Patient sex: F
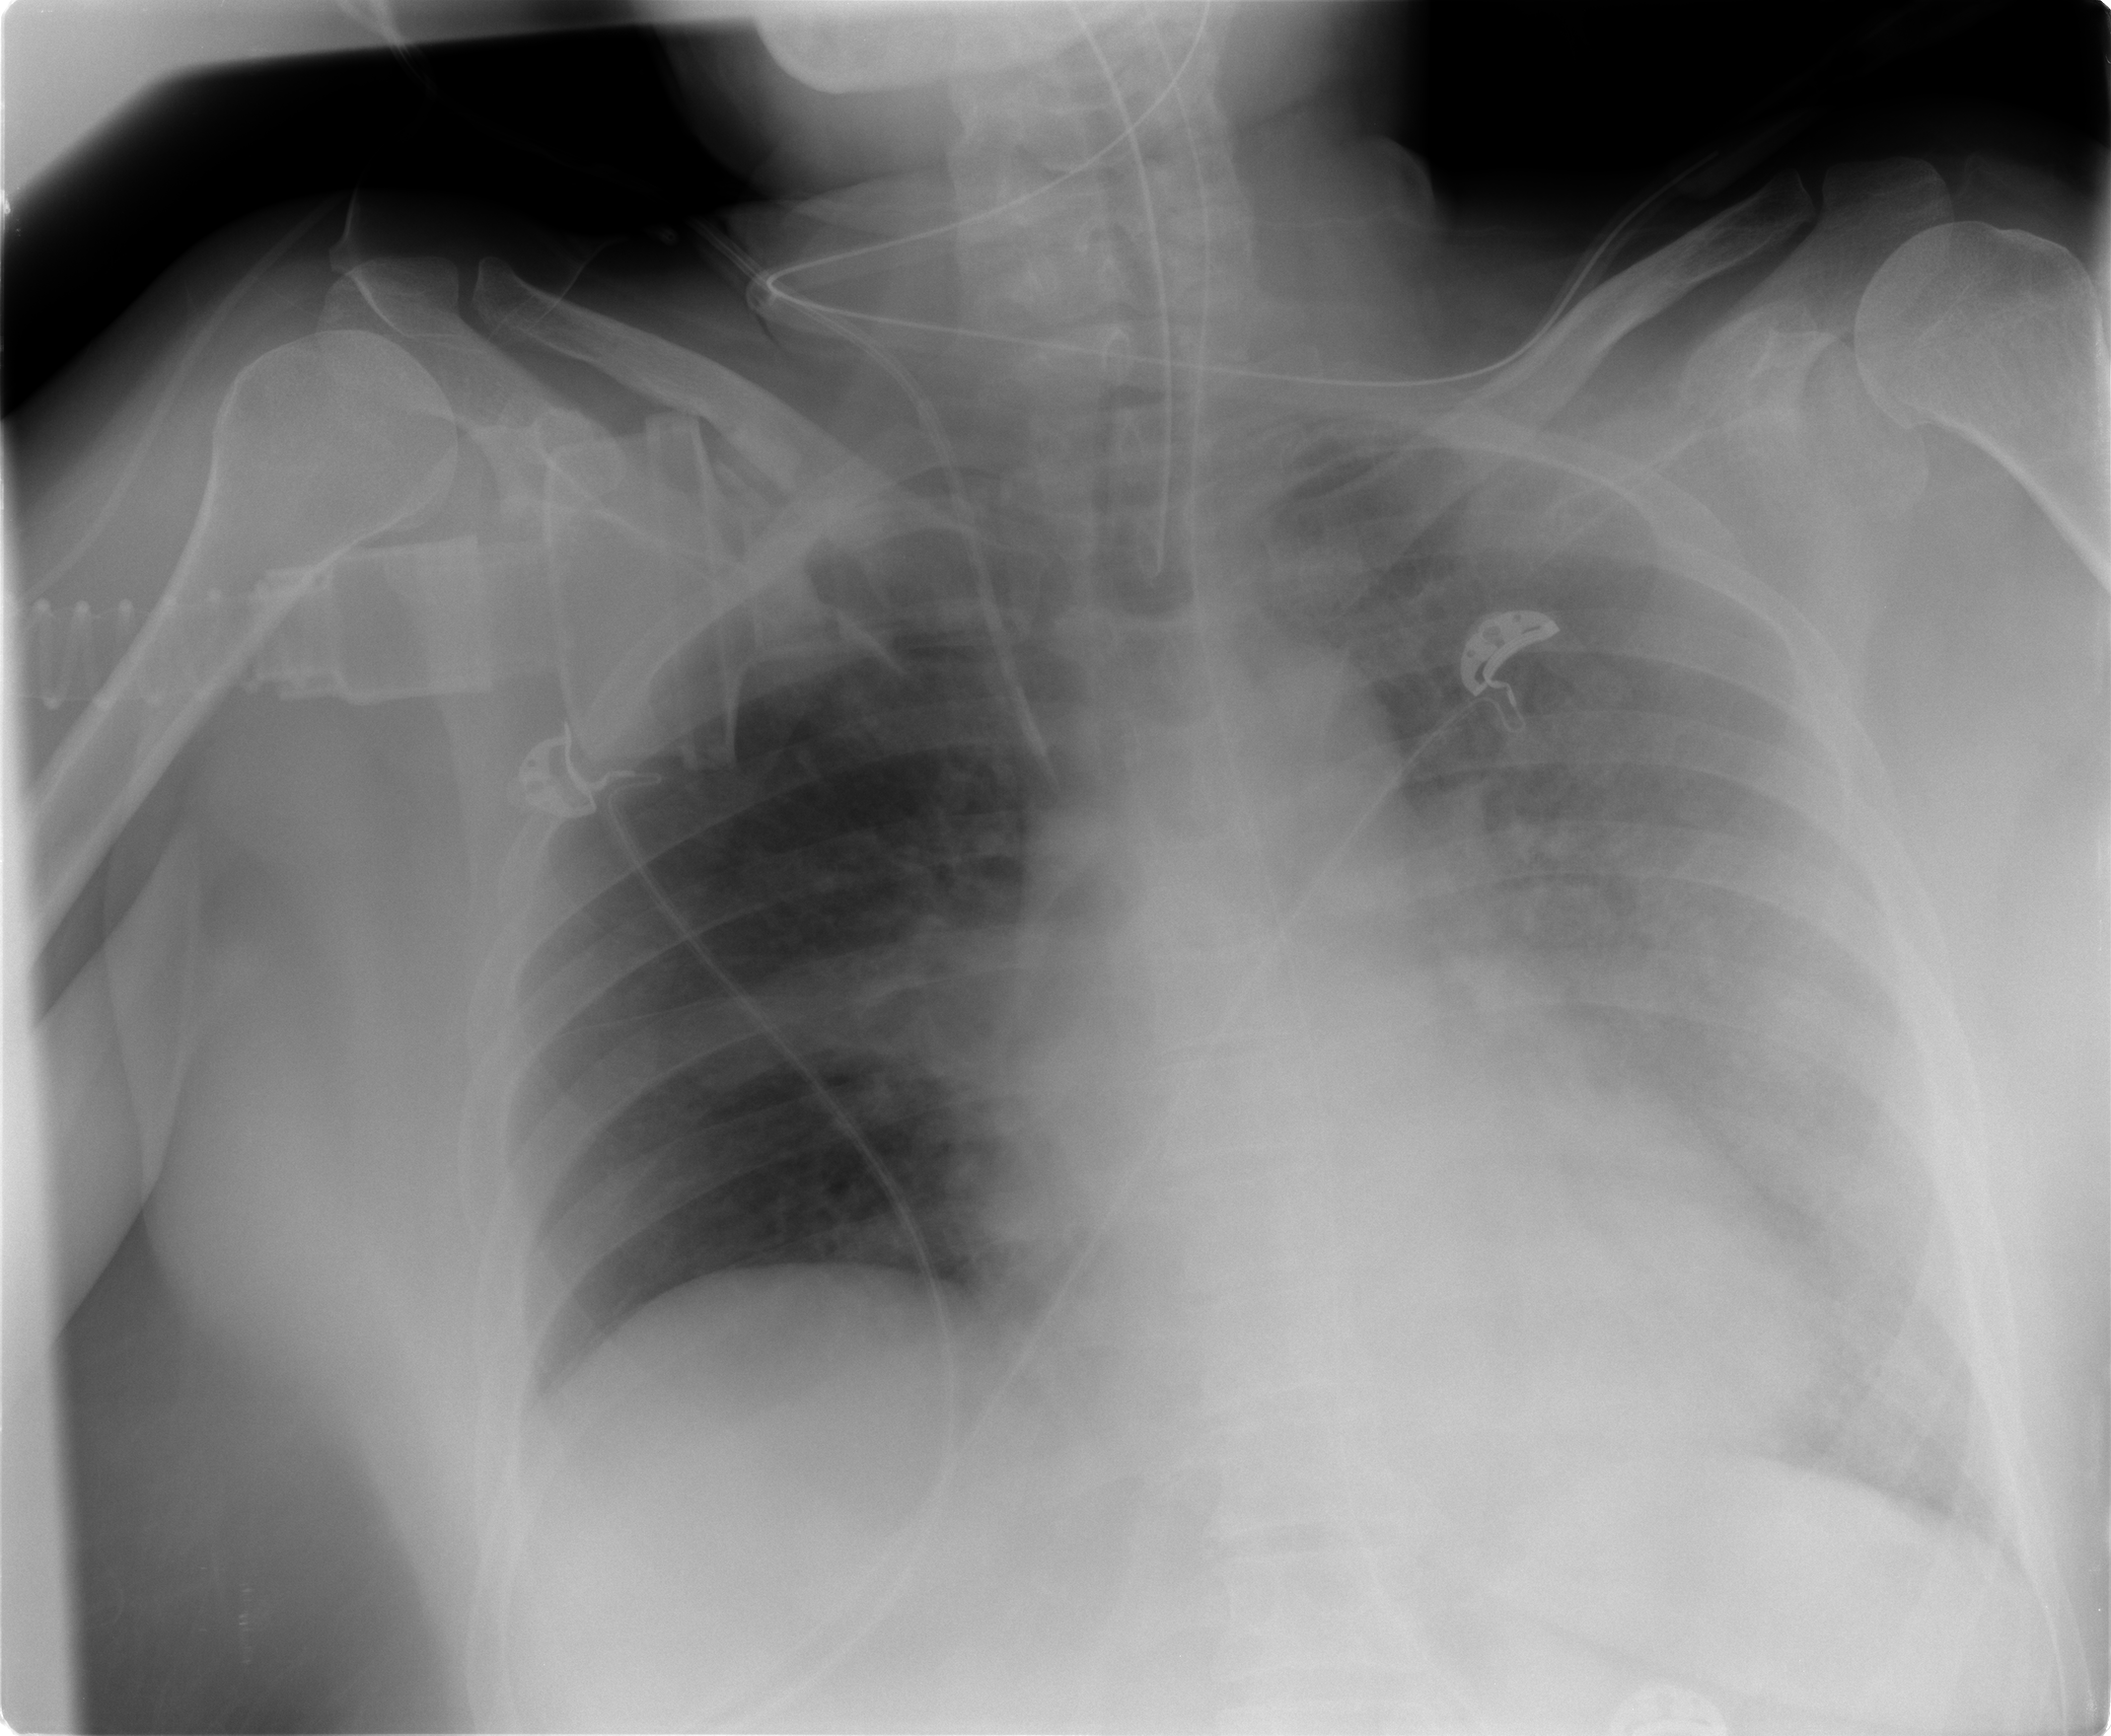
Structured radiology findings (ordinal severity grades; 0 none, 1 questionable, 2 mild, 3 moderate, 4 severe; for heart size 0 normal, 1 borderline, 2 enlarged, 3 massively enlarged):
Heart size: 1
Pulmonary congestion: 2
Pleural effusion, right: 1
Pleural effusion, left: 2
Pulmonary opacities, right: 2
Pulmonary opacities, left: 4
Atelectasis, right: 2
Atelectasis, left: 3